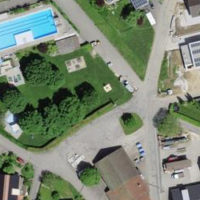
EUNIS habitat code: 54
Species observed at this site:
Spiraea japonica